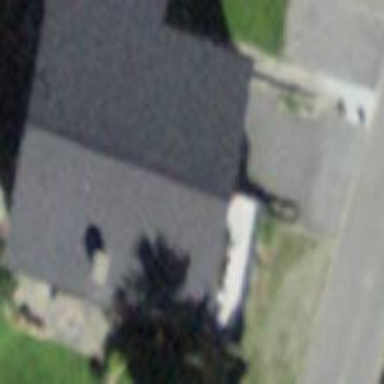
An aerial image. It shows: Building with tile roof.